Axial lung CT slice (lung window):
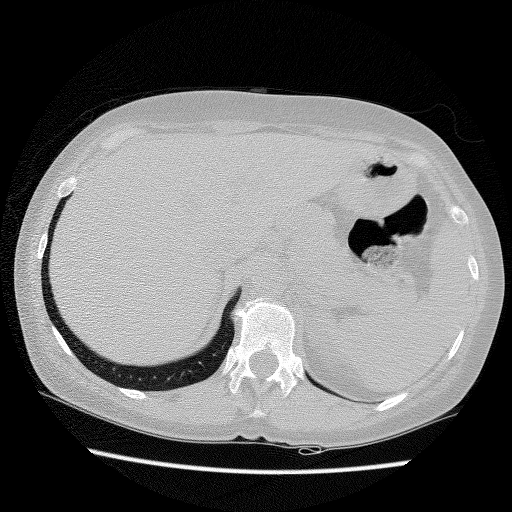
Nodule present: no